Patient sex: M
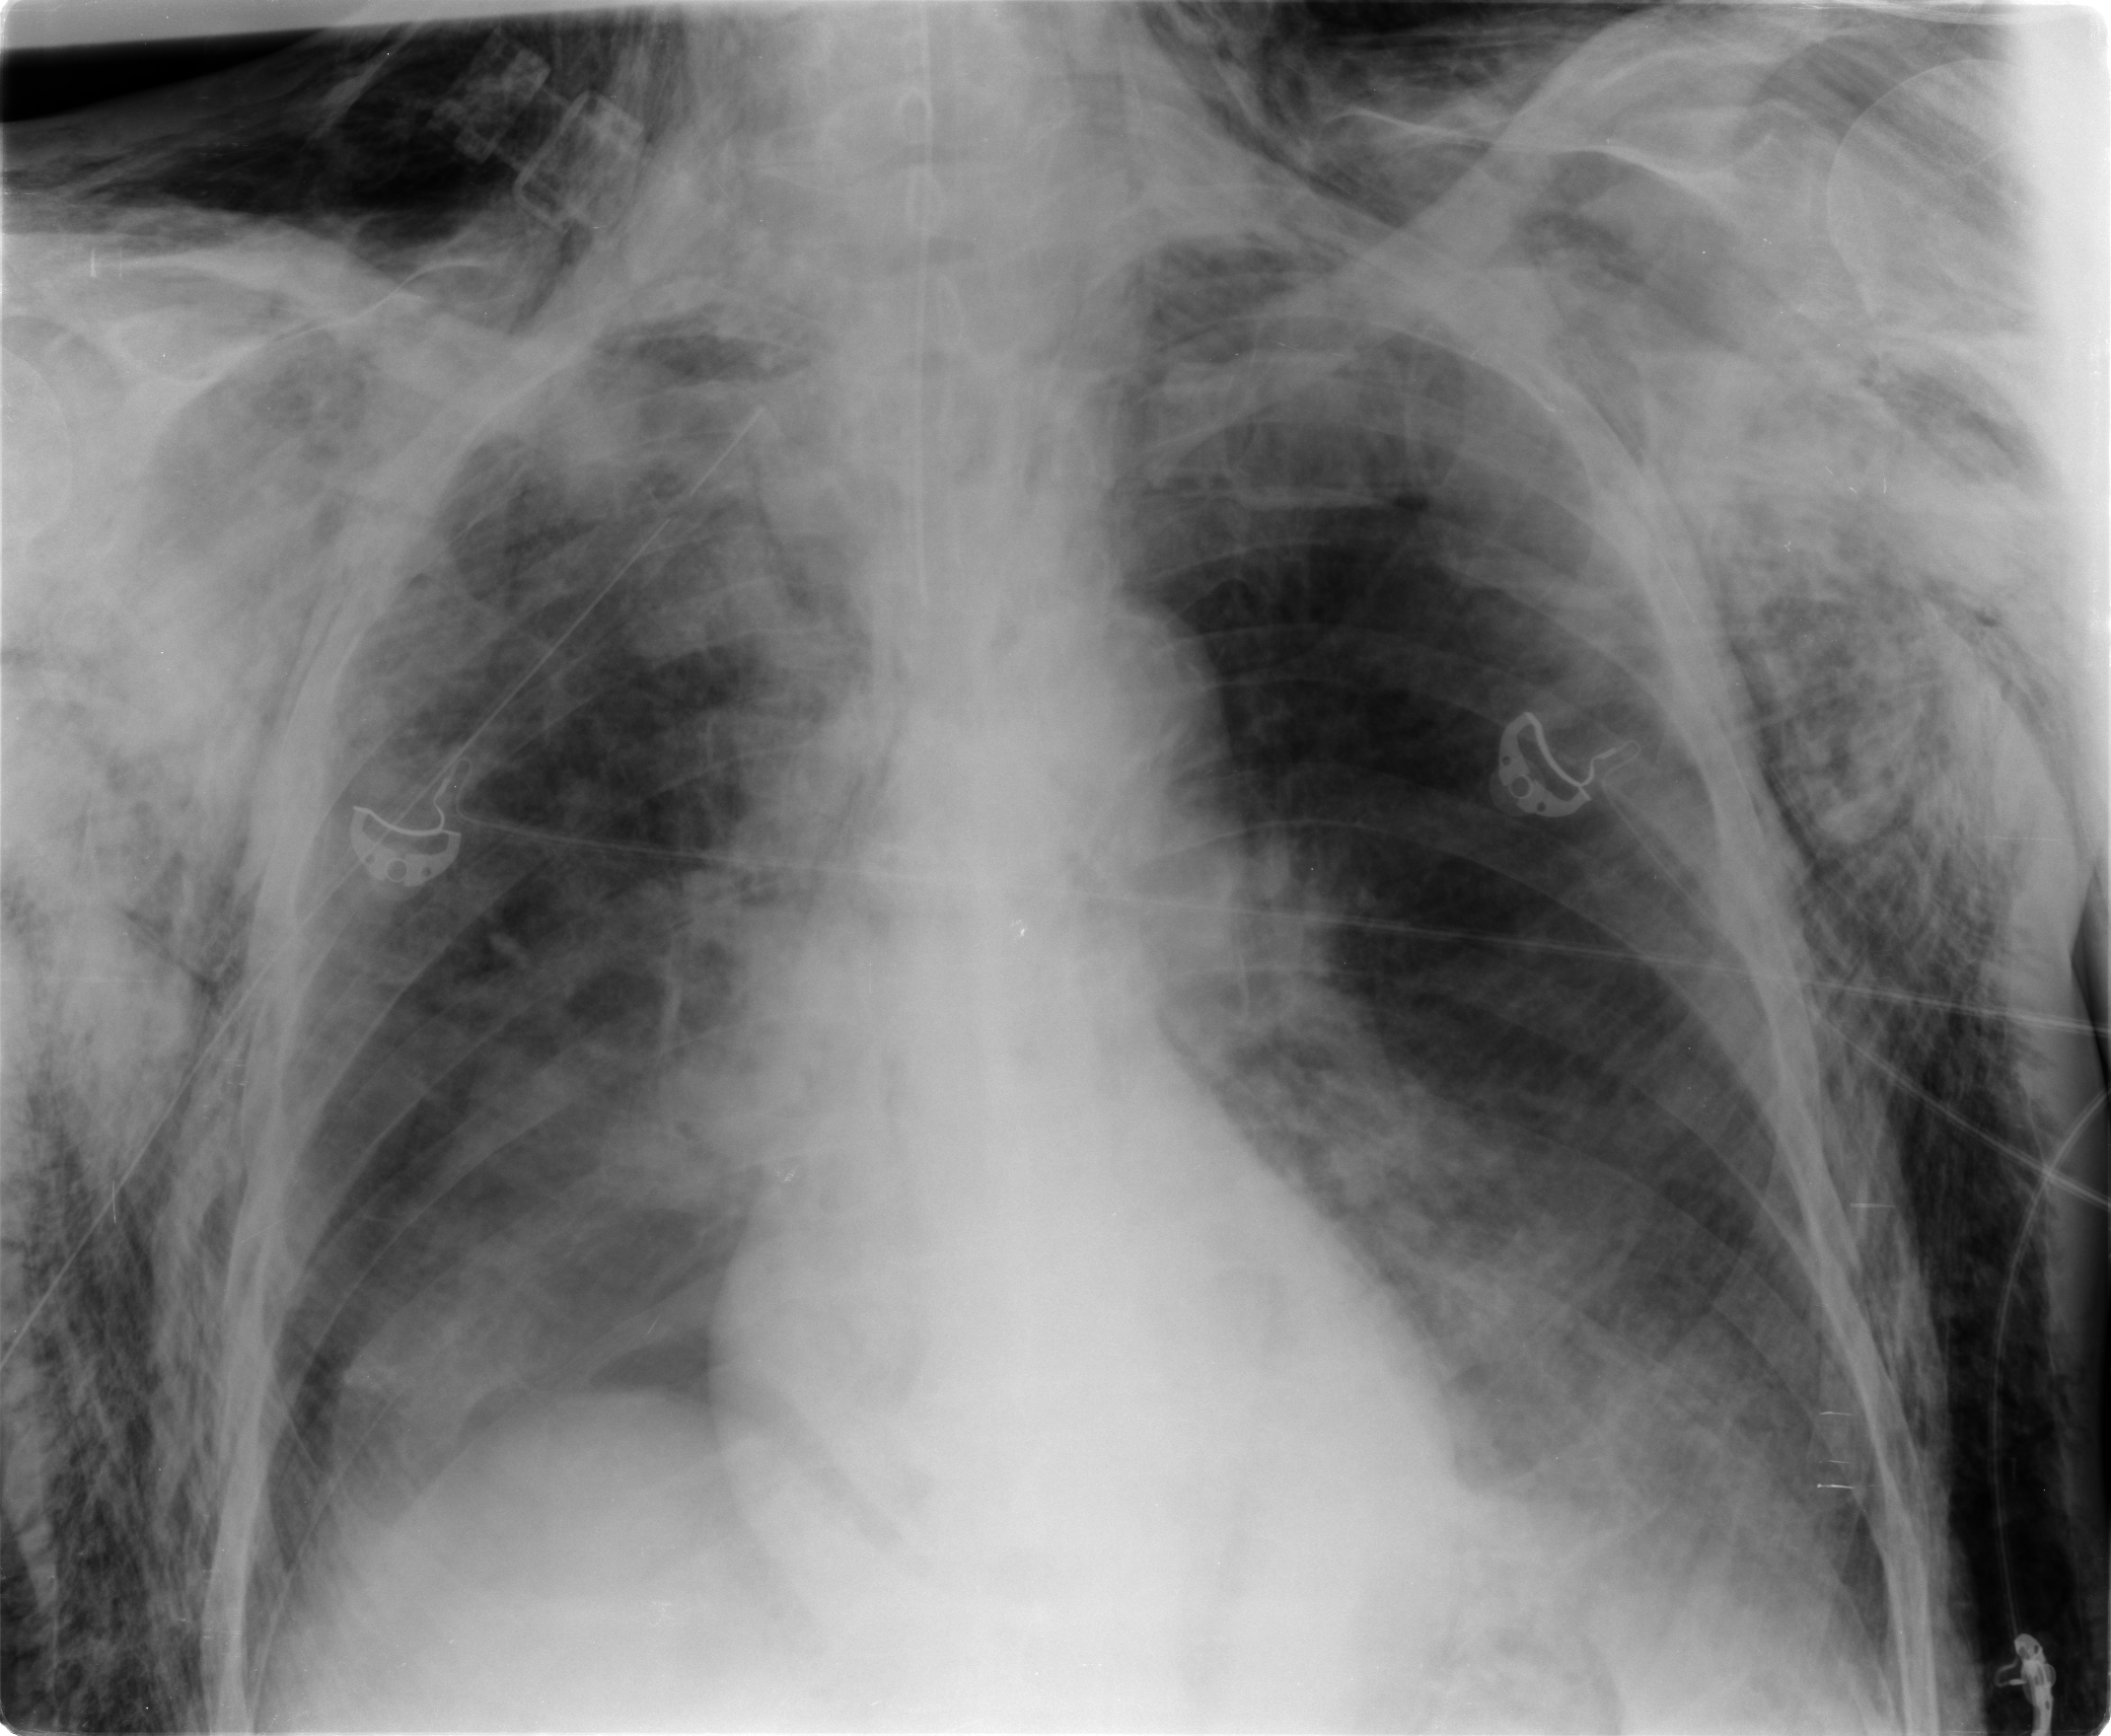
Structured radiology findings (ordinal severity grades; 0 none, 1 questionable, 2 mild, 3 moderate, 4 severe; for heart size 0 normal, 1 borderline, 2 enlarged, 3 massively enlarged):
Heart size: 0
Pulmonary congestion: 2
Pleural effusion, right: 2
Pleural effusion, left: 2
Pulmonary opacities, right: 0
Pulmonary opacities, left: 1
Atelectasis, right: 2
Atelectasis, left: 2